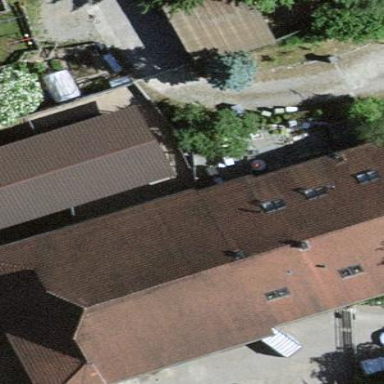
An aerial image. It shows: Farm building.